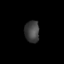
Tissue: skin
Cell type: Epithelial cells
Senescence score: 0.2533
Nuclear area (px): 310
Mean DAPI intensity: 64.394